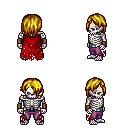
a pixel art fantasy rpg character, male body template, skeleton, red tattered cape, magenta pants, blonde bangs hairstyle, leather bracers, four views (front, back, left, right), 2x2 character sprite sheet, small pixel art, hard edges, no anti-aliasing